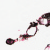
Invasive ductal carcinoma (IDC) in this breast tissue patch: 0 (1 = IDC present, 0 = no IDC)